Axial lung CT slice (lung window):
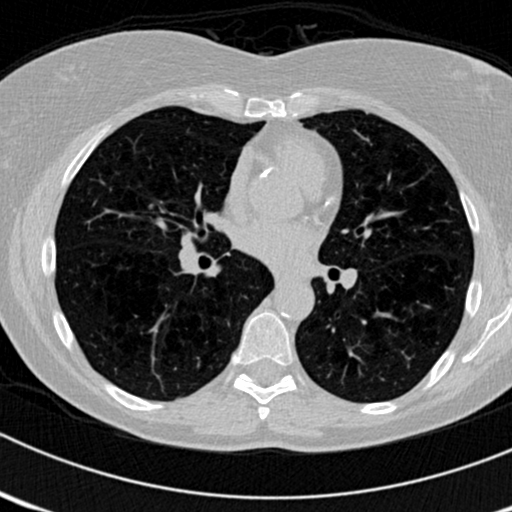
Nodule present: no